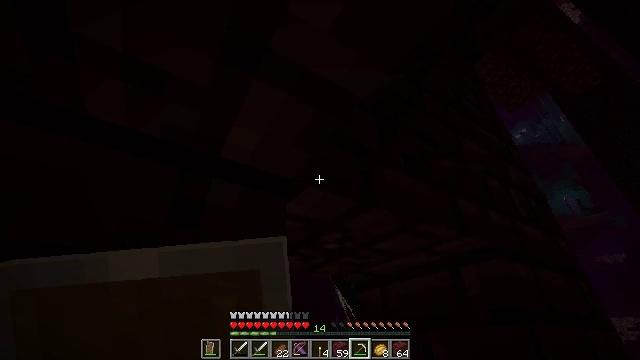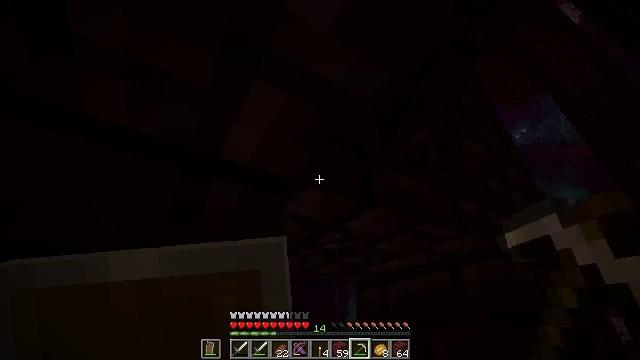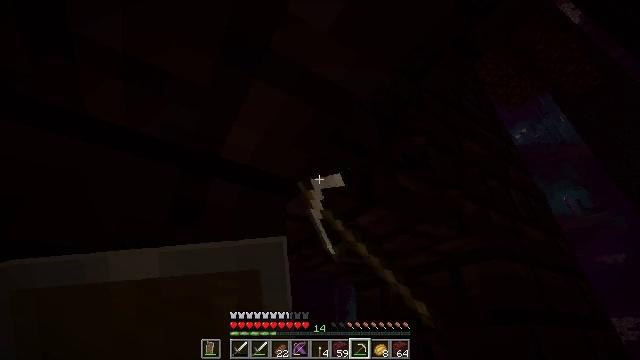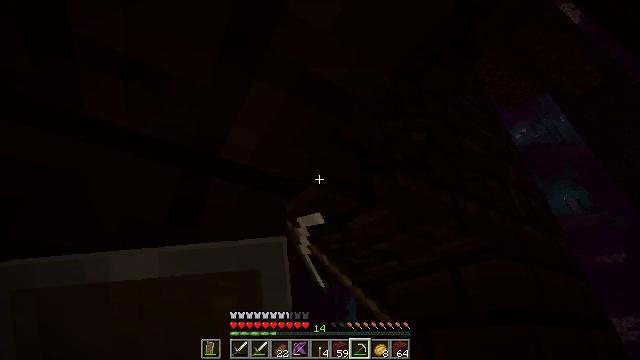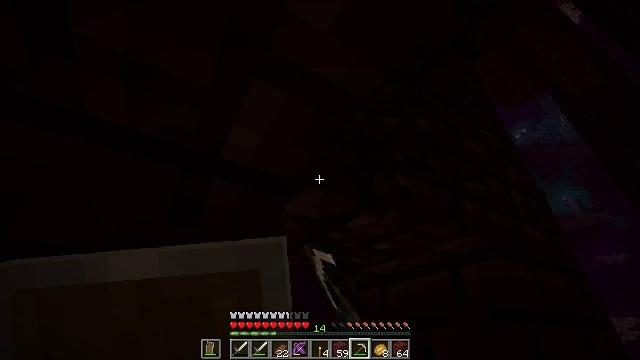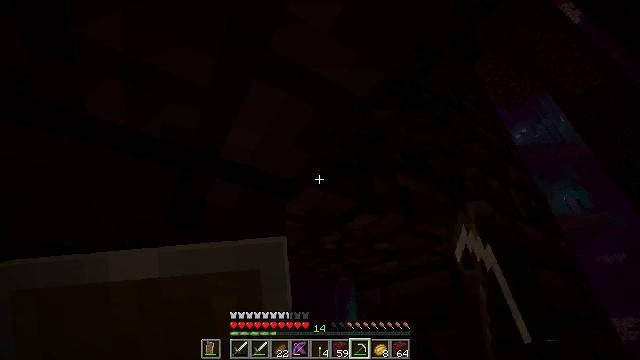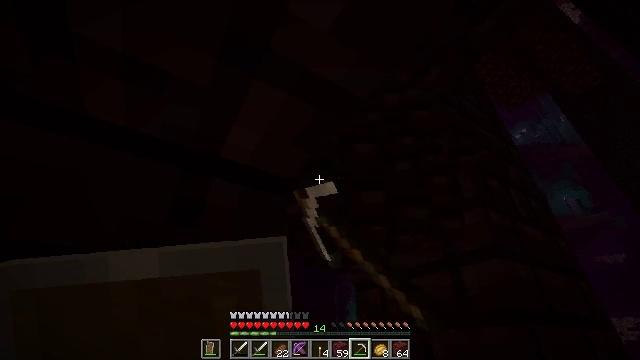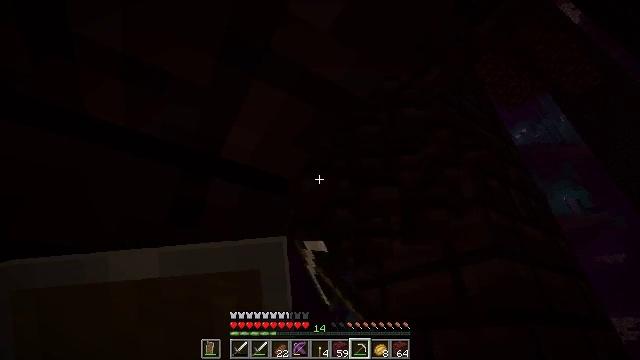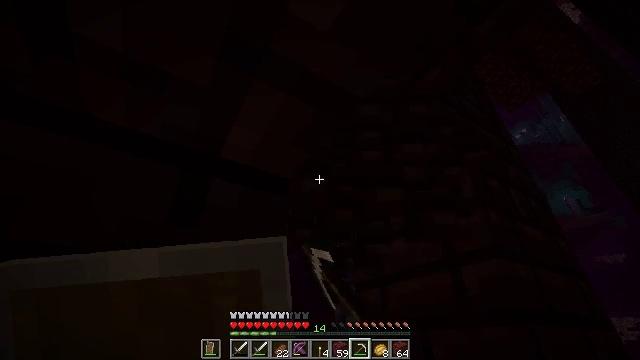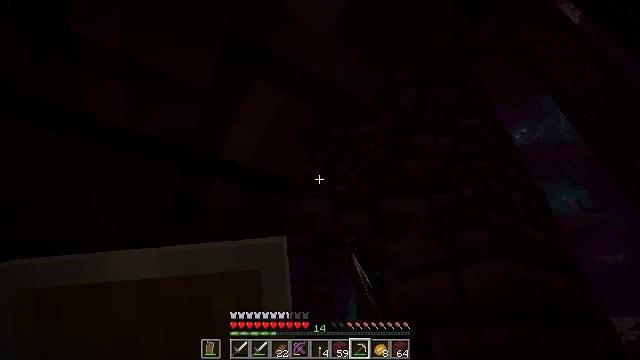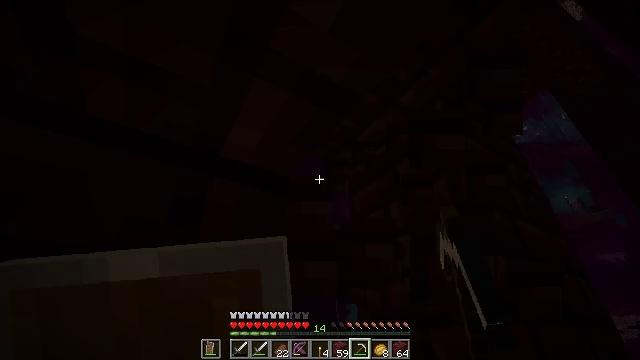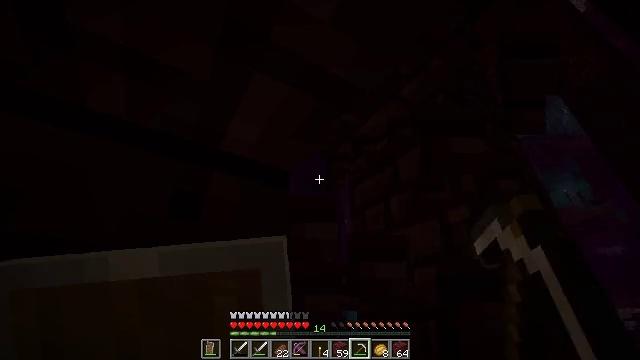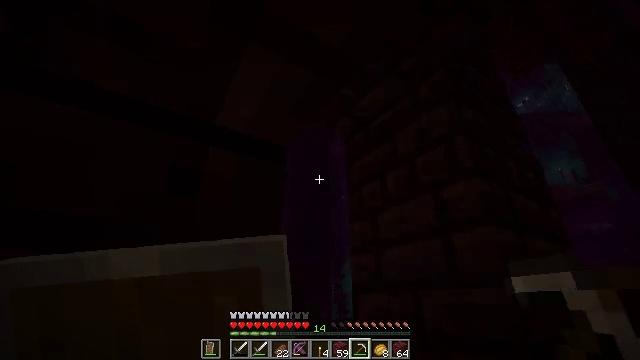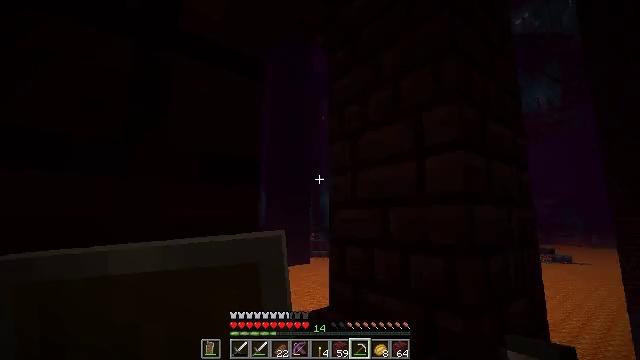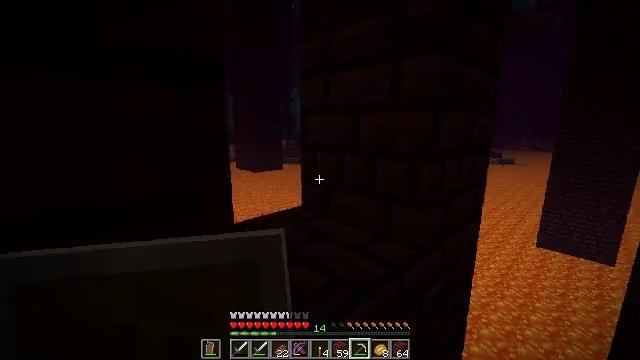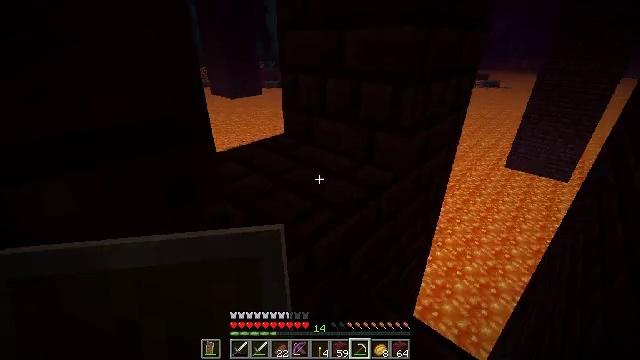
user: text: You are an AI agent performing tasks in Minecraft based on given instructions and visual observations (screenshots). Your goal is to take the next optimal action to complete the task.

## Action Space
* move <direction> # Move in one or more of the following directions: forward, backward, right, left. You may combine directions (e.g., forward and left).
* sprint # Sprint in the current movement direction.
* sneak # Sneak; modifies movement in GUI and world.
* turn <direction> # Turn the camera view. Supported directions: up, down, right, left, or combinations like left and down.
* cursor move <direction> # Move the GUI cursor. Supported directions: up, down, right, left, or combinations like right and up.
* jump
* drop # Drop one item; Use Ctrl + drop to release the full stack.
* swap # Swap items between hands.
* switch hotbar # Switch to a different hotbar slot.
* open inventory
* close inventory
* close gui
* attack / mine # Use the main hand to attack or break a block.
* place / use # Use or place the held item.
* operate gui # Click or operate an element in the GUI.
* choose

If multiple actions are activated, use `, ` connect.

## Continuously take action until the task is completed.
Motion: motion action
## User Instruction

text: Gather some nether bricks.
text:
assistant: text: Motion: attack / mine
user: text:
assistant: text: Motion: attack / mine
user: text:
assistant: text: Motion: attack / mine
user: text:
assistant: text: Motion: attack / mine
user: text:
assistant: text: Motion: attack / mine
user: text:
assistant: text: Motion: attack / mine
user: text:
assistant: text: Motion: attack / mine
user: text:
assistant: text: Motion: attack / mine
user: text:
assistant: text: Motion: no_op
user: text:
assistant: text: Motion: no_op
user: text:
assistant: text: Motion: turn down
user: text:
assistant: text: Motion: turn down
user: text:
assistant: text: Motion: turn right and down
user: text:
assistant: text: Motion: turn right and down
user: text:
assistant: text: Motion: turn right and down
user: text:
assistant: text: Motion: turn right and down
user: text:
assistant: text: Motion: turn down
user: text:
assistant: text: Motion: turn down
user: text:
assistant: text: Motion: turn left and down
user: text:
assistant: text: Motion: turn down
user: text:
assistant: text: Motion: turn left and down
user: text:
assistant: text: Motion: turn left
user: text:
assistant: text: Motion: no_op
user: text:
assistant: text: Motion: no_op
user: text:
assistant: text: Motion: no_op
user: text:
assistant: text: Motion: move forward, turn left
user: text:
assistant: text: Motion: move forward
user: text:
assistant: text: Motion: move forward, turn left
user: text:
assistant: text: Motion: move forward, turn left
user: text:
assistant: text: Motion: move forward, turn left